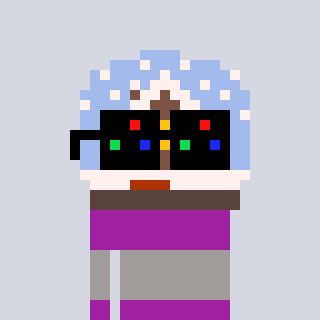
a pixel art character with square black sunglasses, a snow globe-shaped head and a magenta-colored body on a cool background